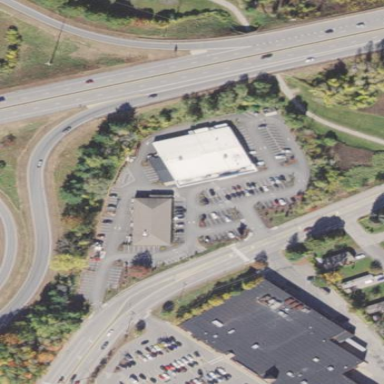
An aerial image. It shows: Retail area.